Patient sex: F
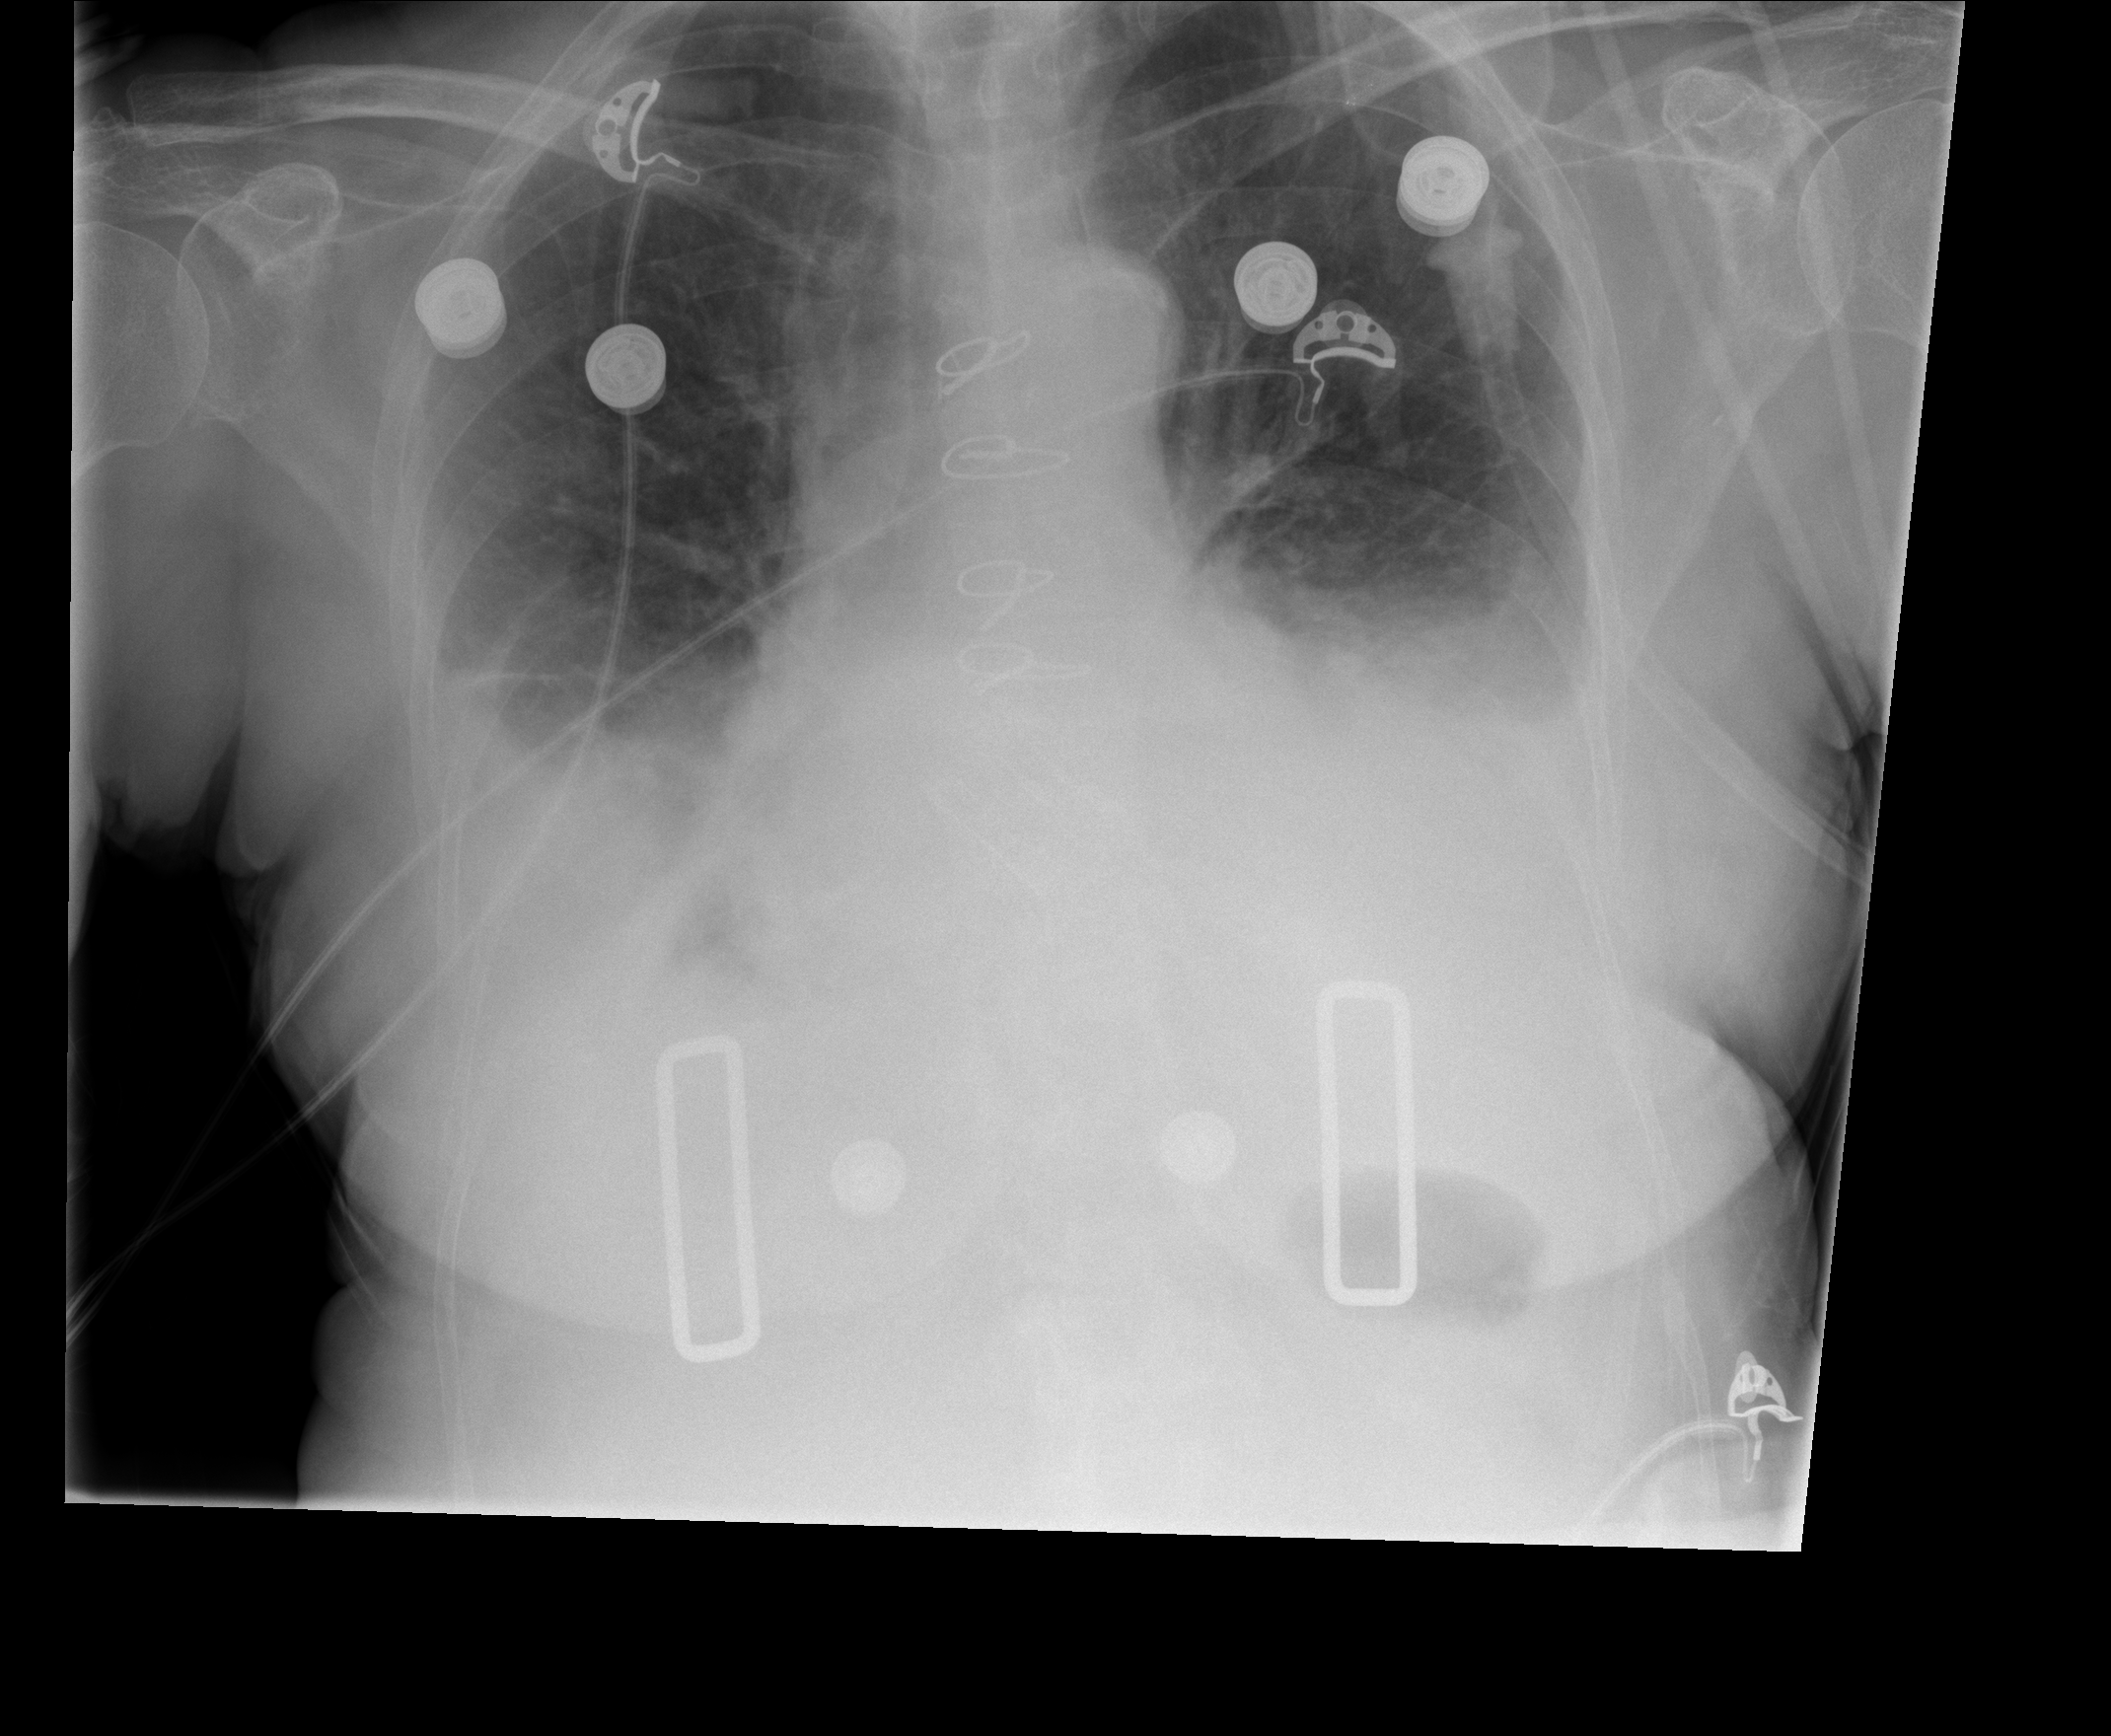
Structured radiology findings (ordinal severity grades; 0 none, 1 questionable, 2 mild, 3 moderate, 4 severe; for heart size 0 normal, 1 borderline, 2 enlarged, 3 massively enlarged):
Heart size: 1
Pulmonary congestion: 2
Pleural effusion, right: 2
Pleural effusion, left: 2
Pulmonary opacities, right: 0
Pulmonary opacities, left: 0
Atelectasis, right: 2
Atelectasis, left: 2